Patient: sex M, age 69
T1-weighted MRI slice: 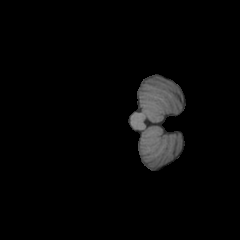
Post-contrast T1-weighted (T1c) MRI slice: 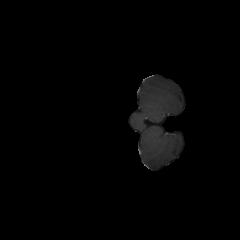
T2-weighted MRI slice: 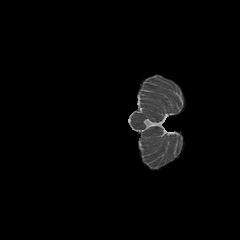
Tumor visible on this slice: no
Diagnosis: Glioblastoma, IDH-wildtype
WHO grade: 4